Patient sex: F
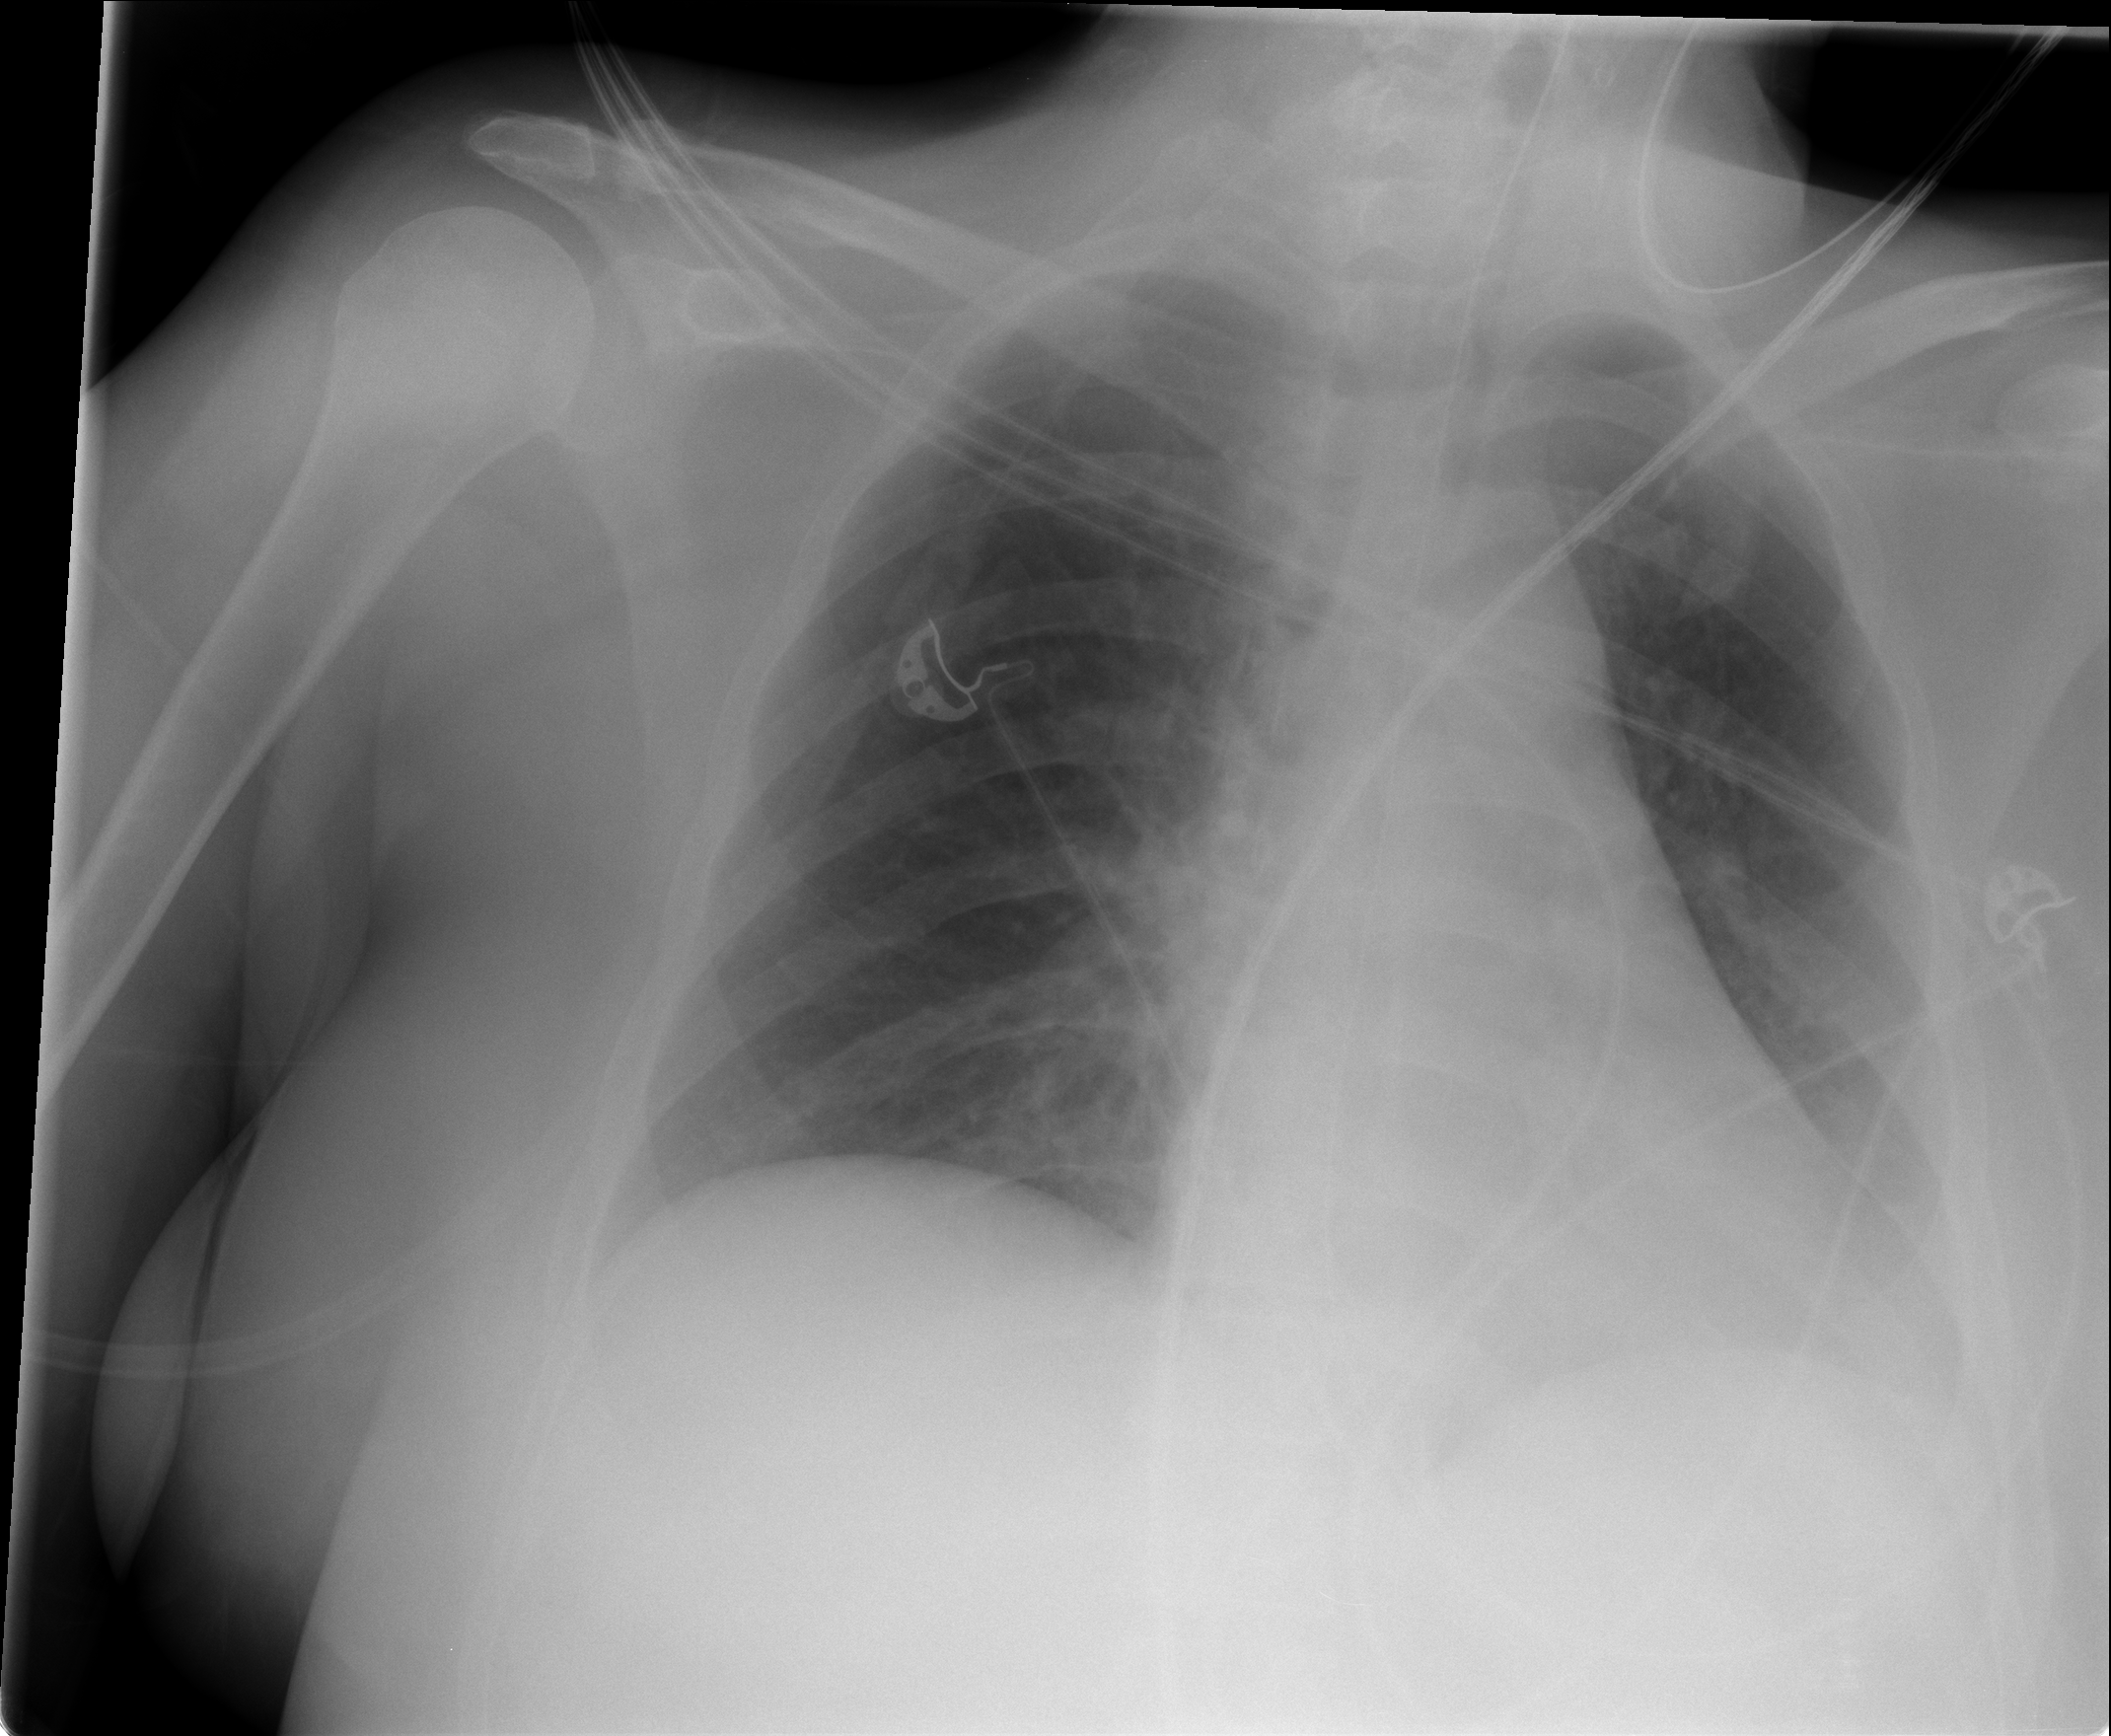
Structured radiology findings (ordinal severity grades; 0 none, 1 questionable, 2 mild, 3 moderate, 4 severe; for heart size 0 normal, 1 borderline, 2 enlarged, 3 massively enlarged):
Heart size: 0
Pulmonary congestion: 0
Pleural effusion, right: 0
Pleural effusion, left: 2
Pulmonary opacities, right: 0
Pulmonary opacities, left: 0
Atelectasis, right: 0
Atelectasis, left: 0